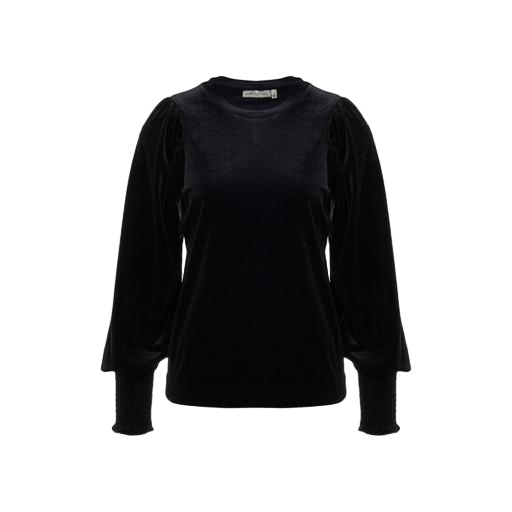
high-neck top, black eliza long-sleeved top, black arthur top, white background